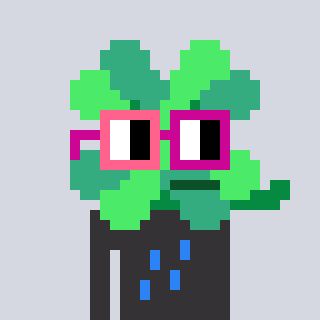
a pixel art character with square pink and red glasses, a clover-shaped head and a grayscale-colored body on a cool background